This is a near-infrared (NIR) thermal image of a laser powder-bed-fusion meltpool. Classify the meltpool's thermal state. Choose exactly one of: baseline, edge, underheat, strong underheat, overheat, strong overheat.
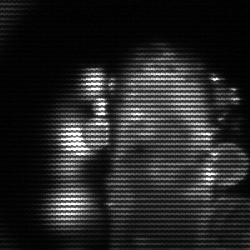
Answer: strong underheat